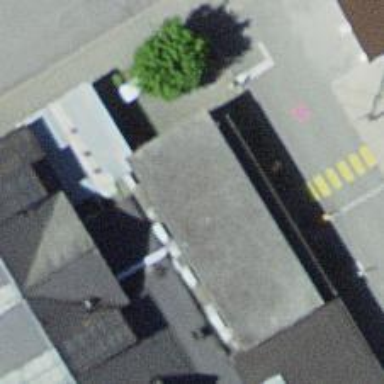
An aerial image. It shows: Convenience shop.